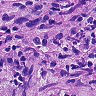
Metastatic tissue present: yes